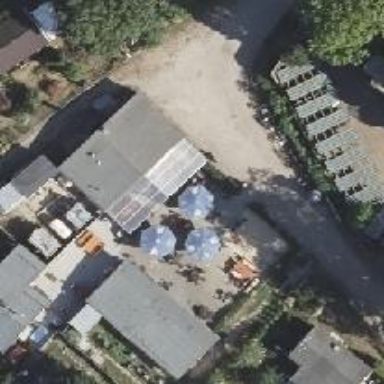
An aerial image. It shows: Outdoor seating area for leisure.